Field crop: maize
Growth stage: 2
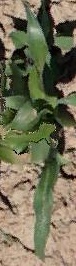
Species: maize